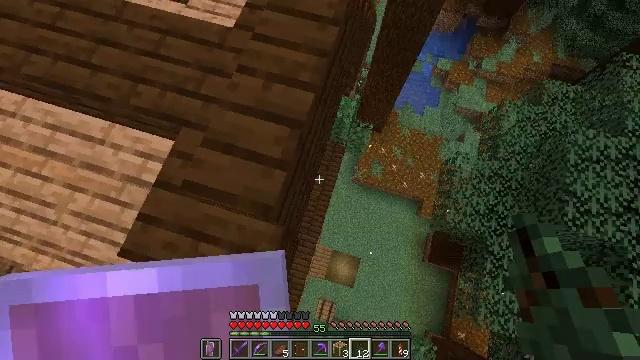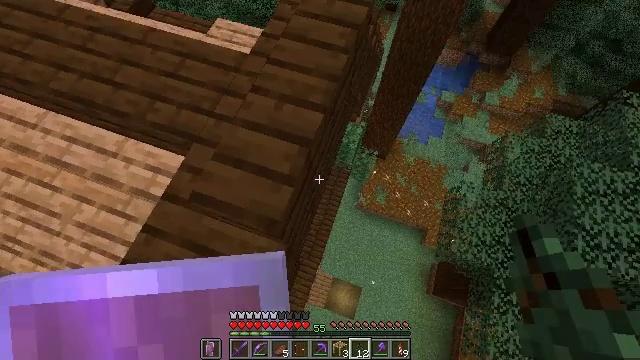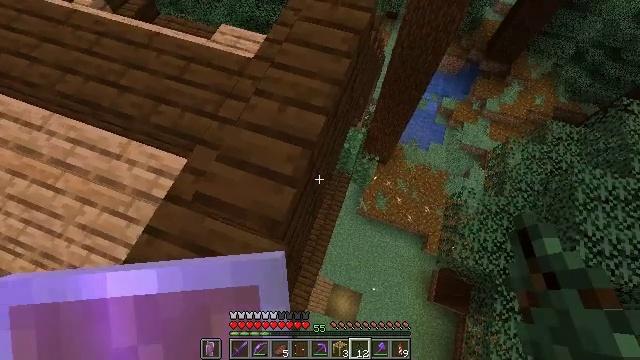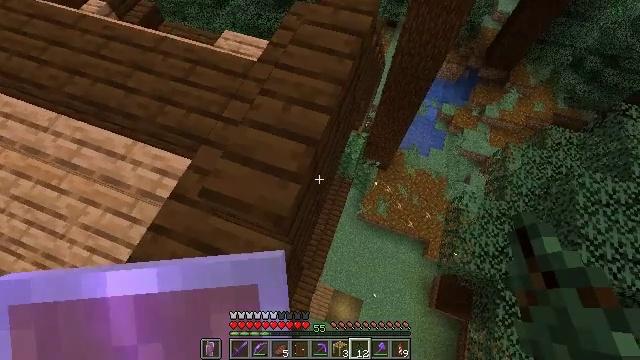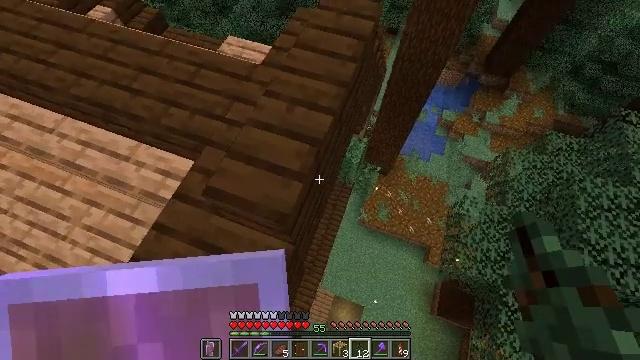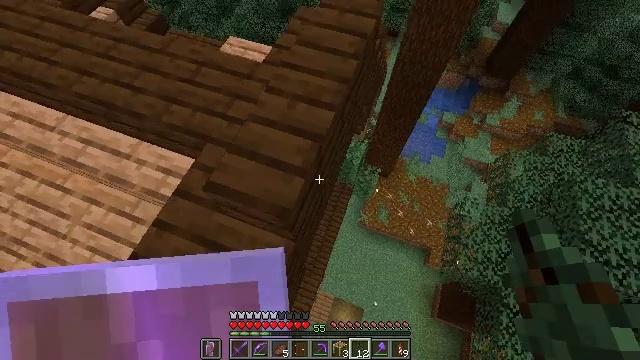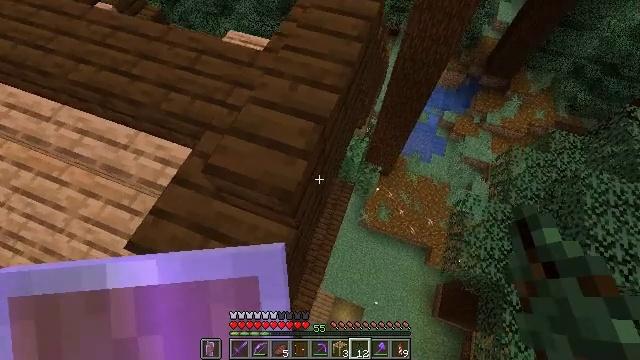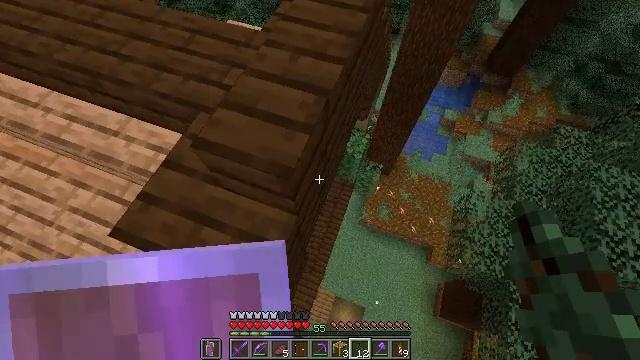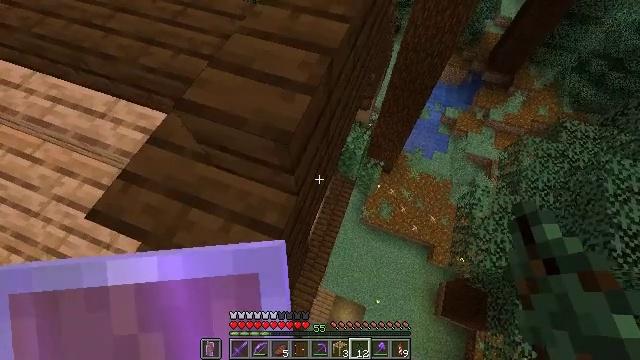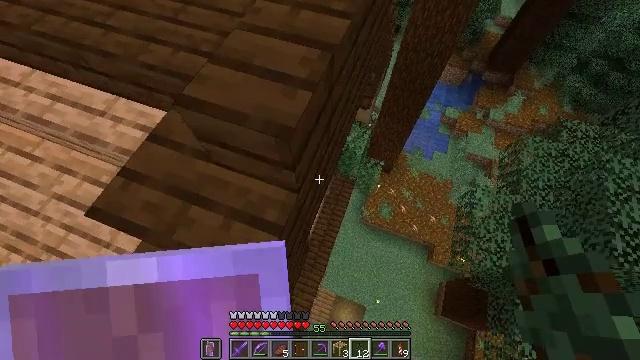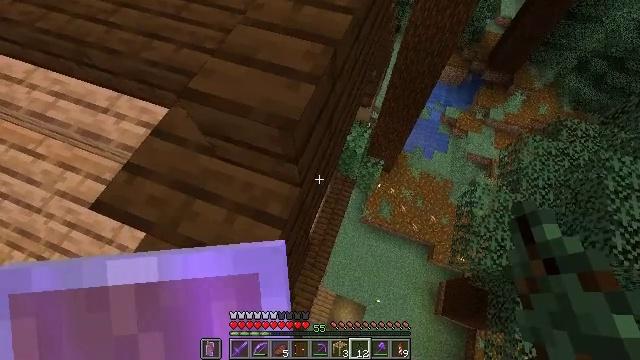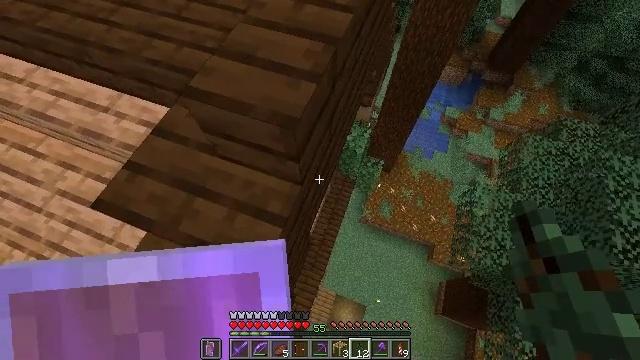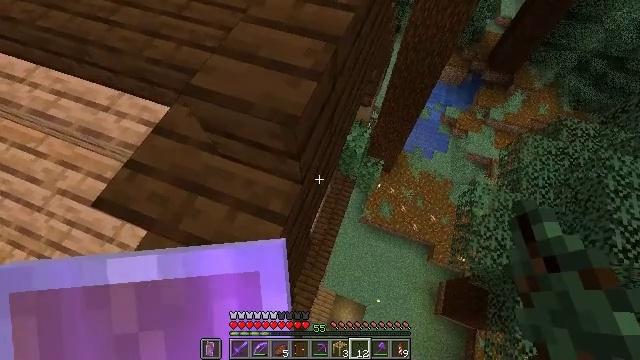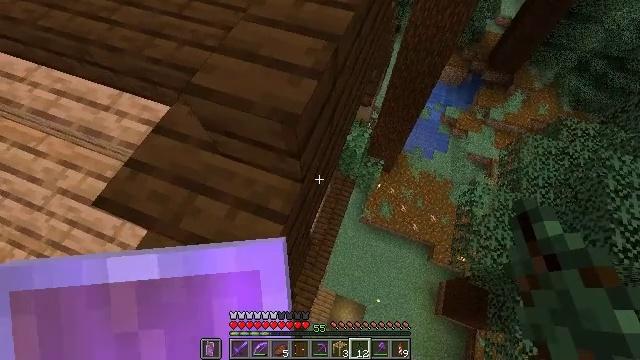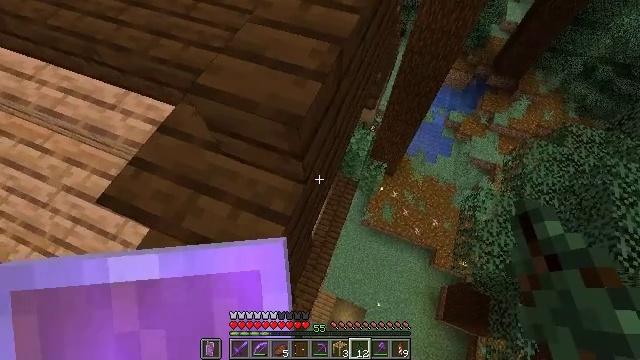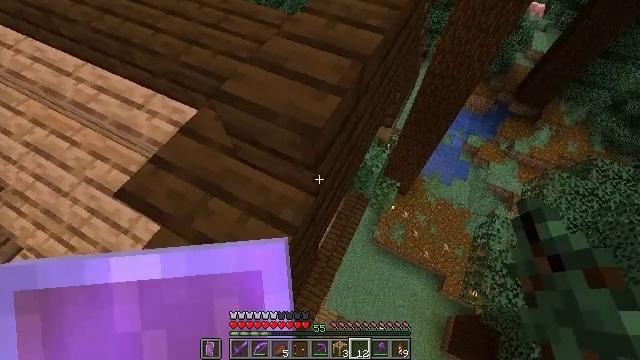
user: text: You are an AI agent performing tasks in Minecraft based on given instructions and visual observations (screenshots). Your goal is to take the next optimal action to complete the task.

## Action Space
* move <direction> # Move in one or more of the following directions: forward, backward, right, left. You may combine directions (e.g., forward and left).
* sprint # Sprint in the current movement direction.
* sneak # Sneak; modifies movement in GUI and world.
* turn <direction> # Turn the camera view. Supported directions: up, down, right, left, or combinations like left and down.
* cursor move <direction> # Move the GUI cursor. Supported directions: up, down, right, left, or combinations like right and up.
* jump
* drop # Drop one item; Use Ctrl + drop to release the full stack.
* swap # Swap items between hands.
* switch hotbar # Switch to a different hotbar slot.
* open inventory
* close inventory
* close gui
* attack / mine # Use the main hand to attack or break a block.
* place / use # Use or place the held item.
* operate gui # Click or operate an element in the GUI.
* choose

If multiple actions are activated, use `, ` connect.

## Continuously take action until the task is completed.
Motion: motion action
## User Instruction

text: Break the brown shulker box to pick it up.
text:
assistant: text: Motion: move back and move right, sneak, turn left and up
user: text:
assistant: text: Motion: move back and move right, sneak, turn up
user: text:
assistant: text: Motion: move back and move right, sneak, turn up
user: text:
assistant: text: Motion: move back, sneak, turn up
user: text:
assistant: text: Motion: move back, sneak
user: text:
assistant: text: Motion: move back, sneak
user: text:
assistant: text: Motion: sneak
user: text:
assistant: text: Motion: sneak
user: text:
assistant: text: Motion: sneak
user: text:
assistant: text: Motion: sneak
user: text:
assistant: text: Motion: sneak
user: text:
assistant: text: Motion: sneak
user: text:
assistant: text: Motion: sneak
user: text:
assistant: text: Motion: sneak, turn left
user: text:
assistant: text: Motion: sneak, turn left and up
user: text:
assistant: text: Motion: sneak, turn left and up
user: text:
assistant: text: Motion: sneak, turn left and up
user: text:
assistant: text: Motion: sneak
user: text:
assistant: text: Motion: sneak
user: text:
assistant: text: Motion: sneak
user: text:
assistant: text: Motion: sneak
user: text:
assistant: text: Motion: sneak
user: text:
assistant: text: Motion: sneak, turn left and up
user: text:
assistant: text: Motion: move forward, sneak, turn left and up
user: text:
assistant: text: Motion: move forward, sneak, turn left and up
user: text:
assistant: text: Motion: move forward, sneak, turn left and up
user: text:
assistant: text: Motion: move forward, sneak, turn left and up
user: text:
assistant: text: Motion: move forward, sneak, turn left and up
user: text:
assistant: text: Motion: move forward, sneak, turn left and up
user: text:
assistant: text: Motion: move forward, sneak